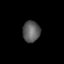
Tissue: lung
Cell type: Epithelial cells
Senescence score: 0.2296
Nuclear area (px): 362
Mean DAPI intensity: 92.779